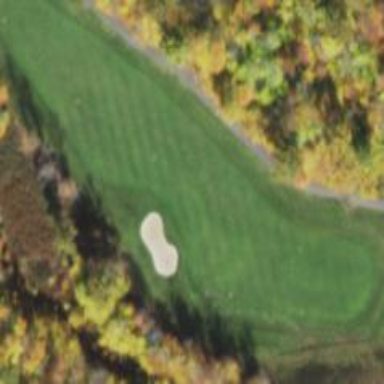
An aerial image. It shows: View of golf hole.